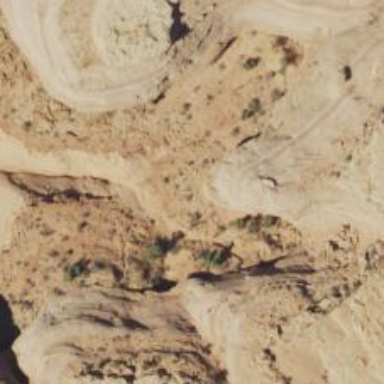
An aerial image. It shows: Natural cliff.